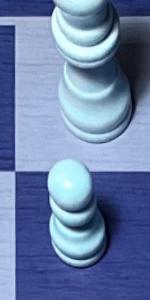
Label: Pawn_White